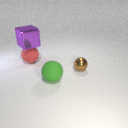
large red rubber sphere behind large green rubber sphere